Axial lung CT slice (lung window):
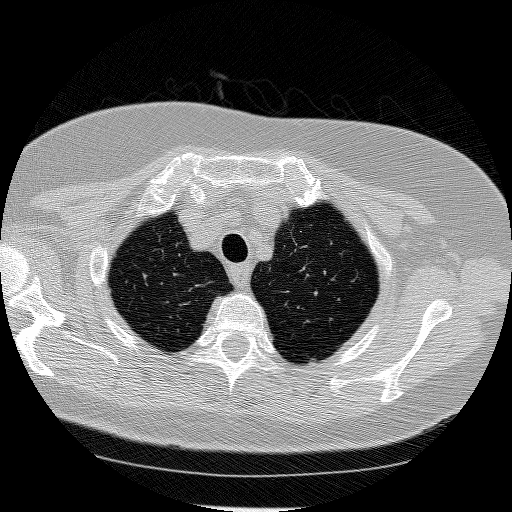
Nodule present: yes
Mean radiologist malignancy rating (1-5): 3